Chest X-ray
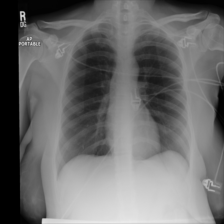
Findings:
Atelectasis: negative
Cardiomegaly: negative
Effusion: negative
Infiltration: negative
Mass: negative
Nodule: negative
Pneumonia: negative
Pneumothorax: negative
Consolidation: negative
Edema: negative
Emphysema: negative
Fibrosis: negative
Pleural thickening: negative
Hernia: negative